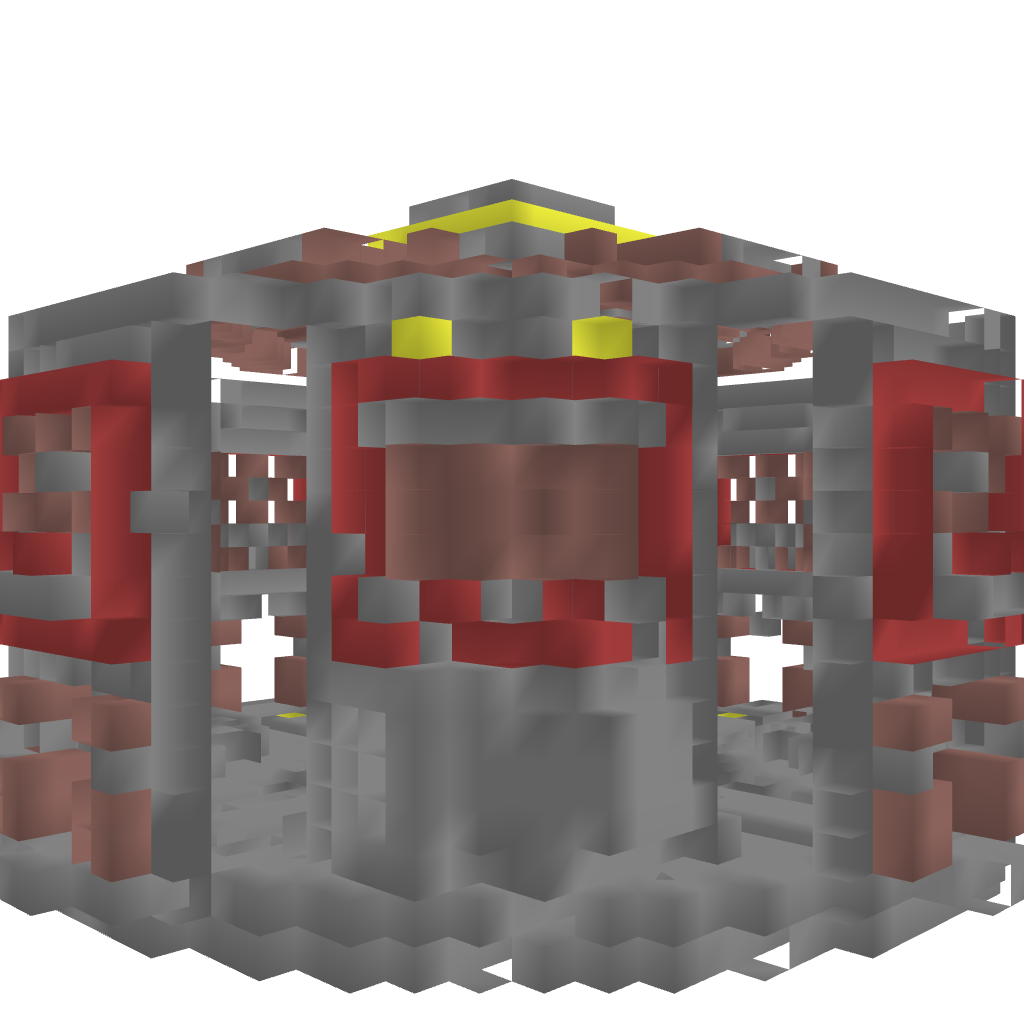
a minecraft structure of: Nether Hub bad low quality